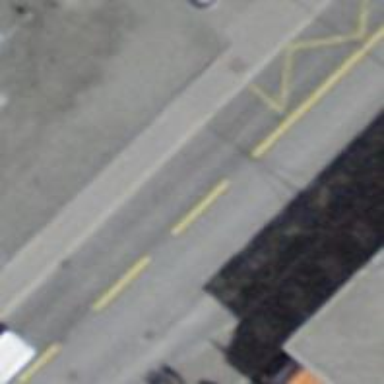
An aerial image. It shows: Bus stop with platform for public transport.